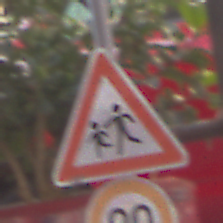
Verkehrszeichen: KinderRechts
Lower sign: Geschwindigkeit80
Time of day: MorningAfternoon
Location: Outdoor (Urban)
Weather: Clear
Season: NotSpecified
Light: Natural